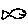
Label: fish